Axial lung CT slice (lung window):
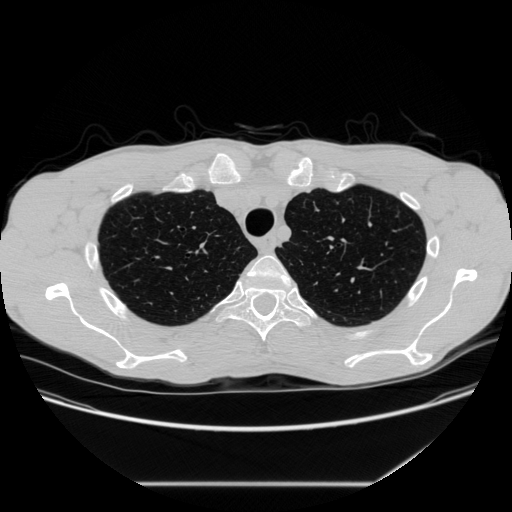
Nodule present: no